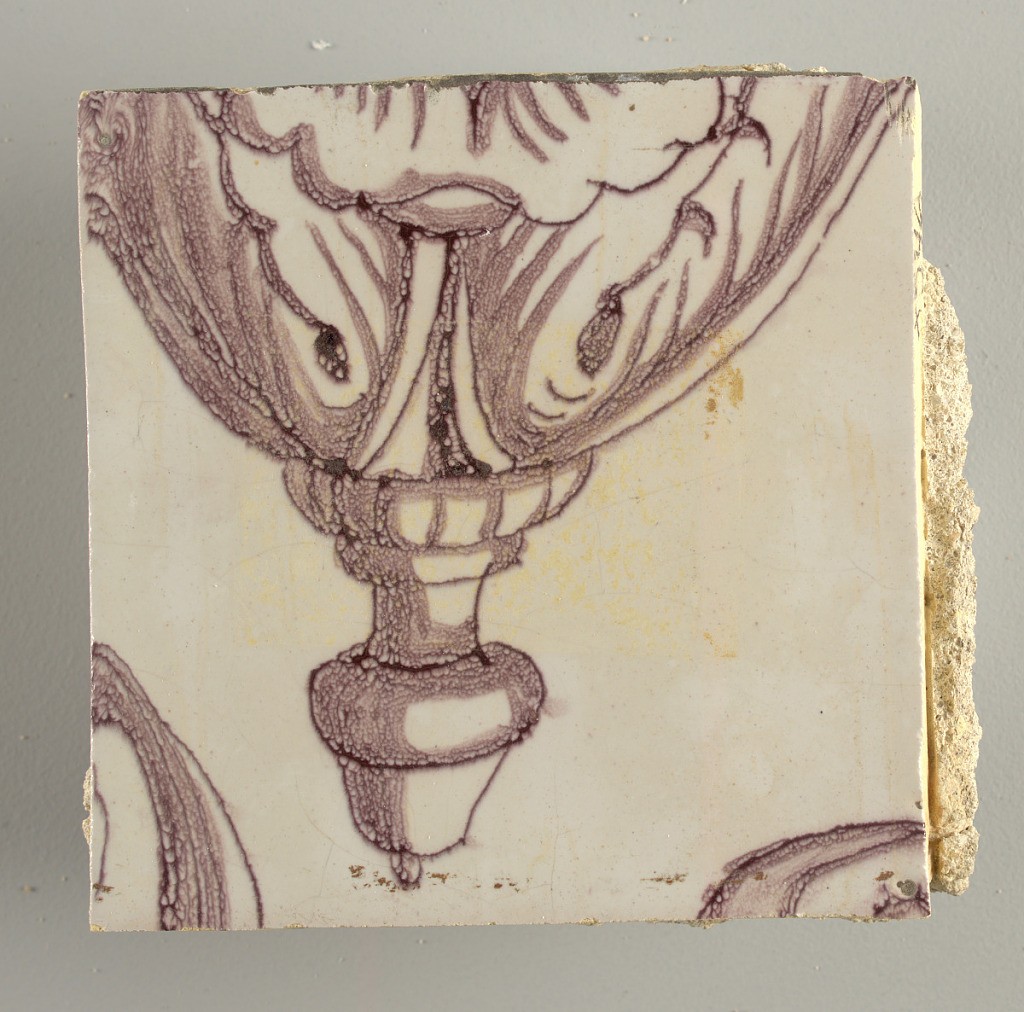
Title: Tile wall facing
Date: ca. 1725
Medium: Tin-glazed earthenware, underglaze
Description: Horizontal rectangle.  Thirty tiles wide and twenty-three tiles high with opening for fireplace eleven tiles wide and ten high.  Foliage arabesques disposed about three vertical axes from which are emphazised by urns at center and right, and at left by the figure of a standing woman carrying an infant on her arm and accompanied by two children.